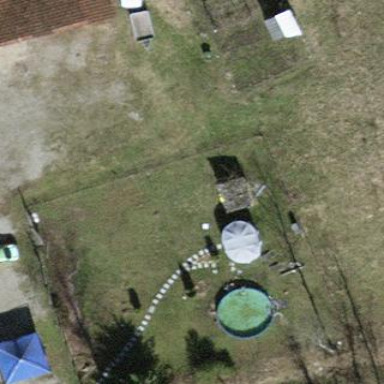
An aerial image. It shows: Garden that is leisure land.